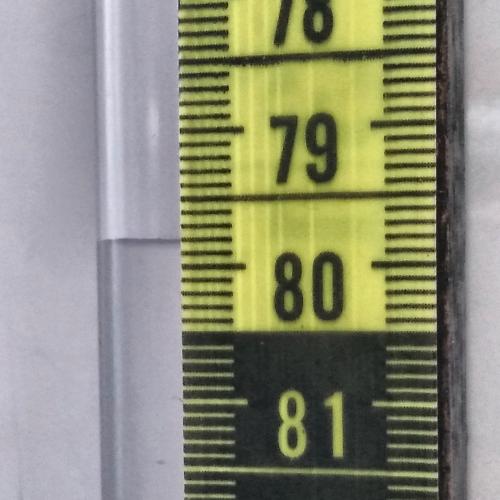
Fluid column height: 79.8 cm